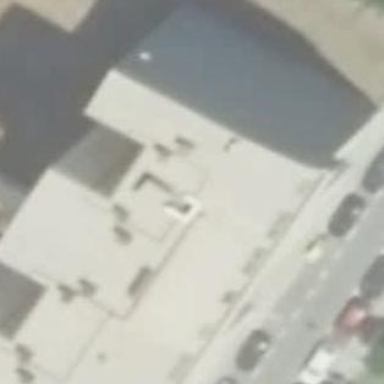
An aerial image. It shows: Part of building.